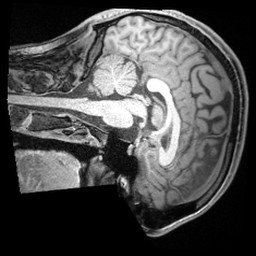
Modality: T1w
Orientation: sagittal
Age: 23
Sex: male
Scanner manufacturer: siemens
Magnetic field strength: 3 T
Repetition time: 1.68 s
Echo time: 0.00188 s